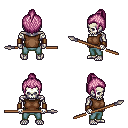
a pixel art fantasy rpg character, male body template, skeleton, brown sleeveless shirt, teal pants, pink short topknot hairstyle, leather bracers, spear, four views (front, back, left, right), 2x2 character sprite sheet, small pixel art, hard edges, no anti-aliasing